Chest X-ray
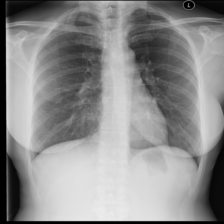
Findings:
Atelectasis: negative
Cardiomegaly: negative
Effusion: negative
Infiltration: positive
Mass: negative
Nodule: negative
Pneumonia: negative
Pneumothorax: negative
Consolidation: negative
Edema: negative
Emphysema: negative
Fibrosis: negative
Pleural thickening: negative
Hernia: negative